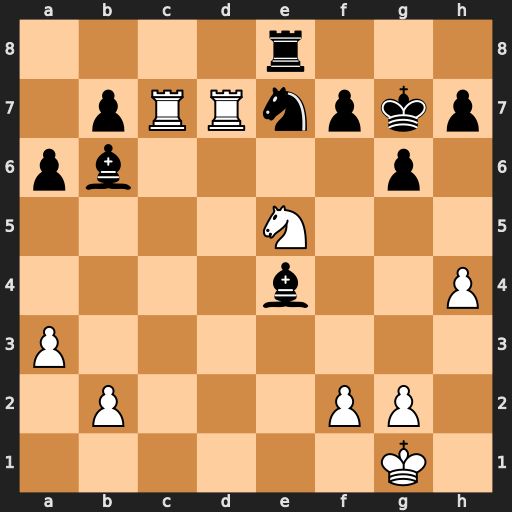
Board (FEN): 4r3/1pRRnpkp/pb4p1/4N3/4b2P/P7/1P3PP1/6K1
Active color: w
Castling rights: -
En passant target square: -
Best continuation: Rxe7 Bxc7 Rxe8